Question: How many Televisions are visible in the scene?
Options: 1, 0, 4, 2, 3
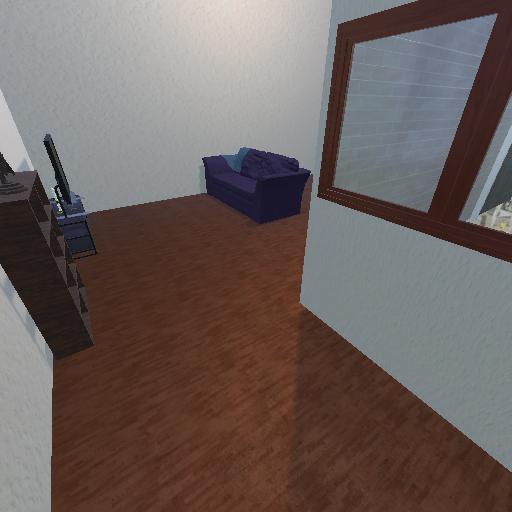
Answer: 1